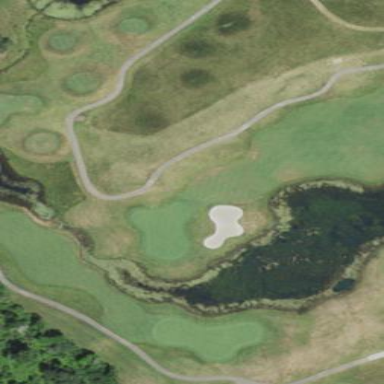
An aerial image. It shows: Picturesque scene of golf course with lateral water hazard.